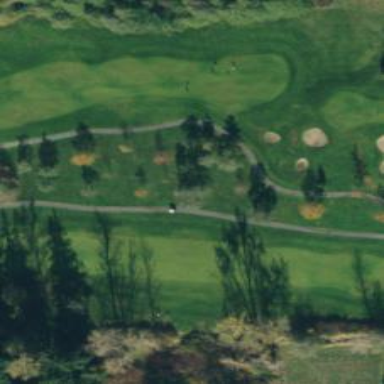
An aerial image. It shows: Path for both roads and golfers.